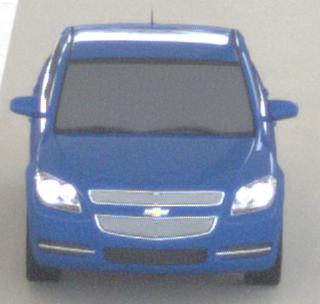
Make: Chevrolet
Model: Malibu 2.4
Detailed model: Malibu
Model produced from: 2012/07
Model produced until: 2014/08
Doors: 4
Color: blue
Road condition: dry road
Daytime: morning or afternoon
Contrast: low contrast